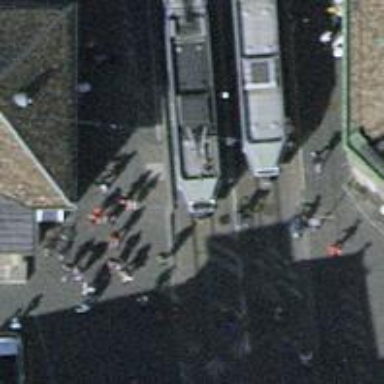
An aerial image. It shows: Tram stop with stop position for public transport.